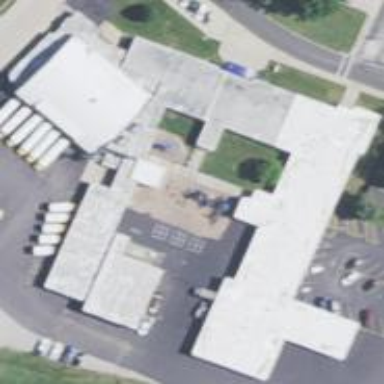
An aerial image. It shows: School building.